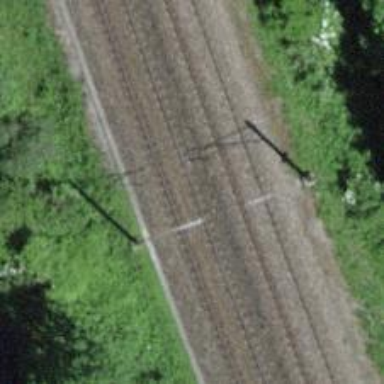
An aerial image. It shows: Single-track railway with electrified contact lines.